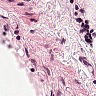
Metastatic tissue present: no